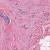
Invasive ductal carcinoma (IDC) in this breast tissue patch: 1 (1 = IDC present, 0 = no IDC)